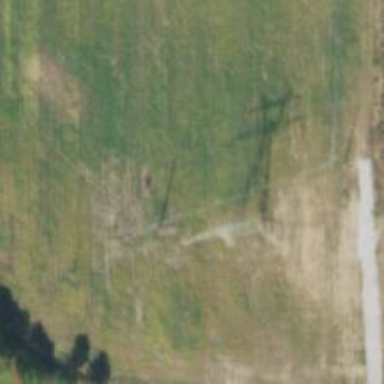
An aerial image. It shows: Lattice structure tower used for power distribution.